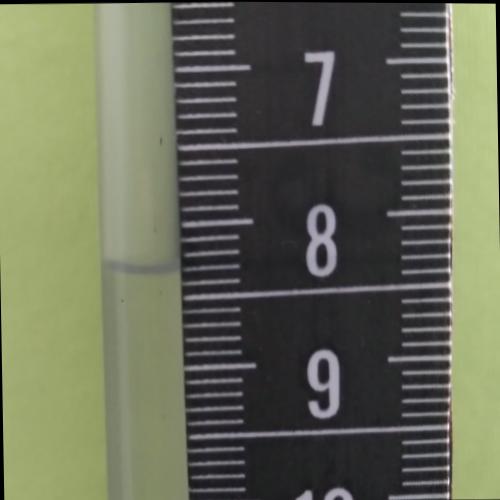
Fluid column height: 8.3 cm